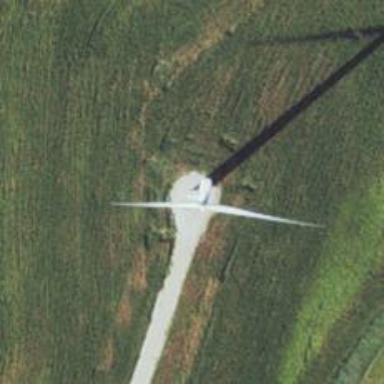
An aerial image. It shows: Wind generator with horizontal axis. The generator is wind turbine.